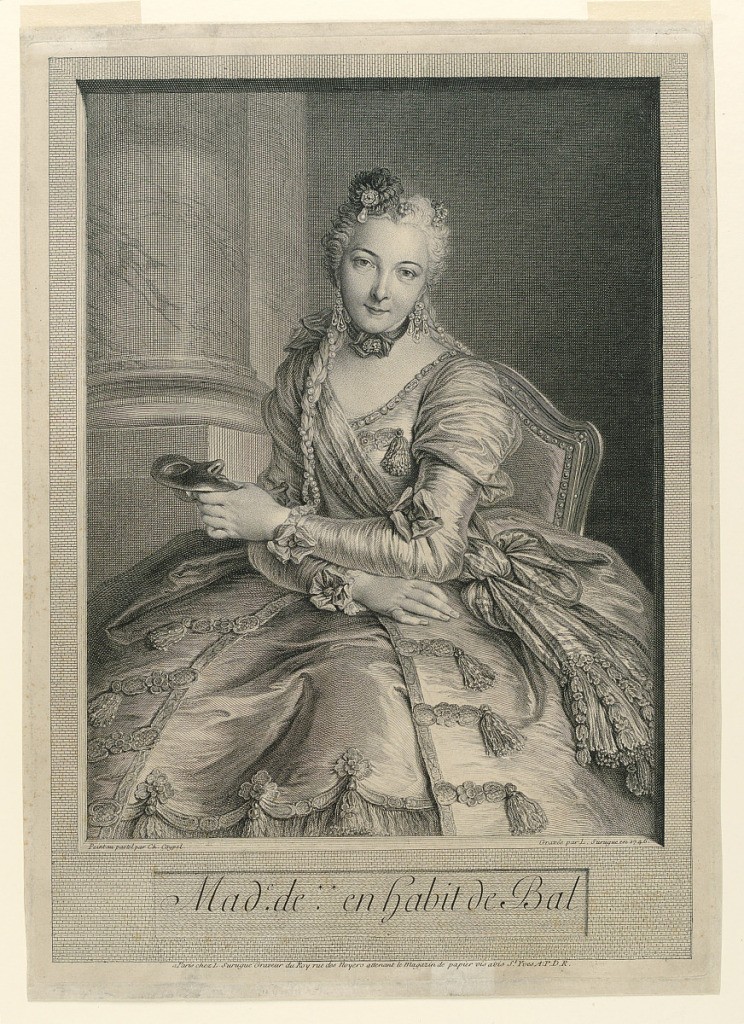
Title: Portrait of a Young Woman in a Ball Gown
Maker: Surugue, French, active 18th c.
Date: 1746
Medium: Engraving on paper
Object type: Print
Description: Woman in a Ball Habit.